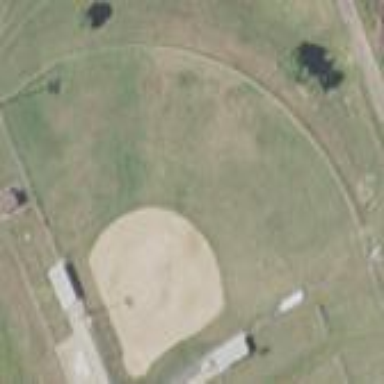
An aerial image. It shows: Baseball pitch for leisure land.